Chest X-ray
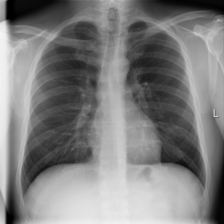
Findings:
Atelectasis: negative
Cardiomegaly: negative
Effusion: negative
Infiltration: negative
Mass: negative
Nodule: negative
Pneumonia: negative
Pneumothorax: negative
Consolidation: negative
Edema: negative
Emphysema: negative
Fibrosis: negative
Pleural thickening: negative
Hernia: negative